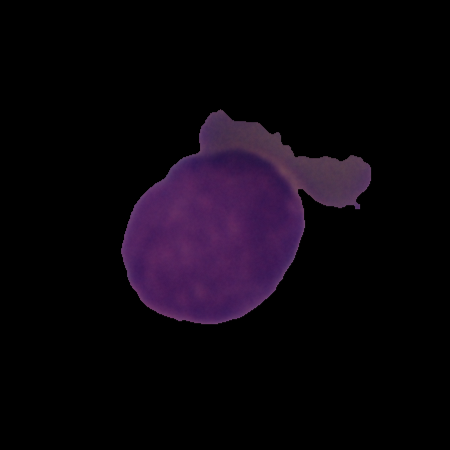
Label: cancer